Question: I want to change the searchview color on selection/focus.
I am using ActionBarSherlock with default theme. I tried changing theme but didn't have any luck there.
Here's an image in which searchview focus color is yellow:

How can I change it to transparent?
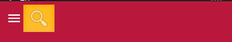
Answer: Simplest way here is to write a selector for it and place your search image in it.